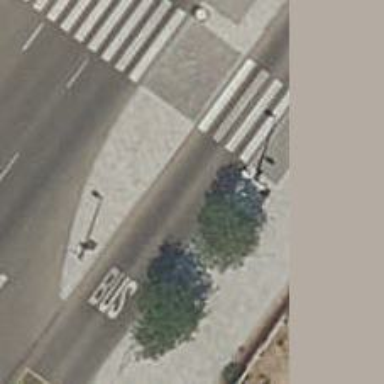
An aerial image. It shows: Public transport stop position.